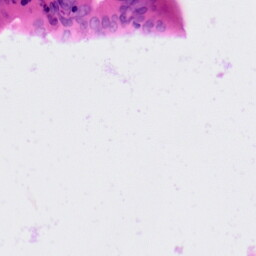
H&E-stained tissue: Colon